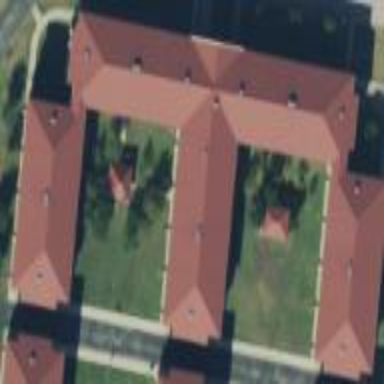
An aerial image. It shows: Military barracks building within military area.